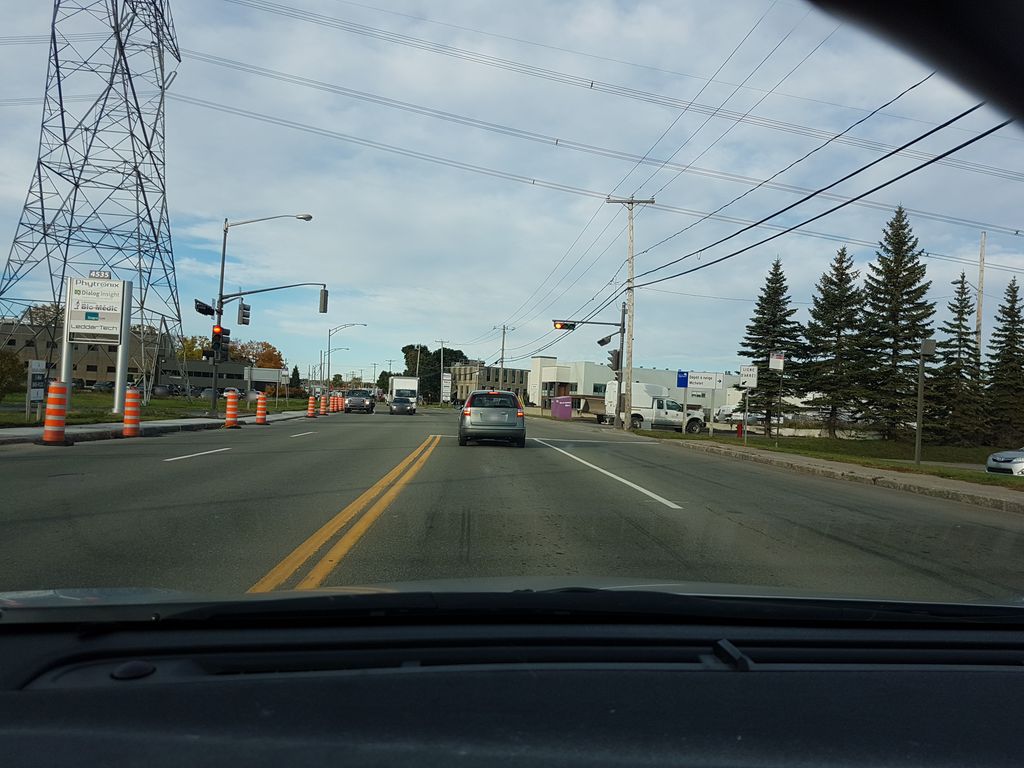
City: quebec_city